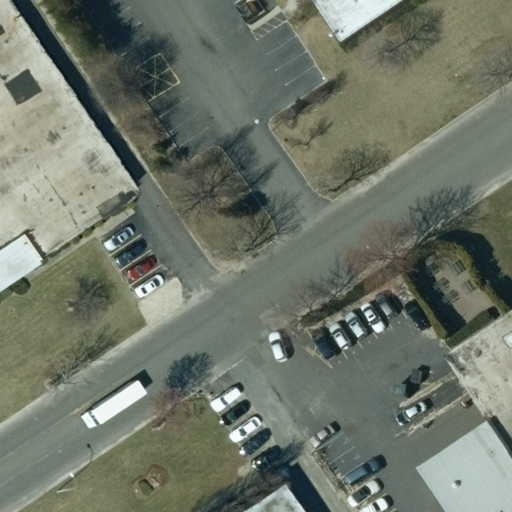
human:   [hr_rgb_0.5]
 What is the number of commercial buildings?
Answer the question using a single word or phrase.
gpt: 3

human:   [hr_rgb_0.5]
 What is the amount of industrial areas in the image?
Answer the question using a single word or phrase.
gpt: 1

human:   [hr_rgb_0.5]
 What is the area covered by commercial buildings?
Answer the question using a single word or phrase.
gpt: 9479m2

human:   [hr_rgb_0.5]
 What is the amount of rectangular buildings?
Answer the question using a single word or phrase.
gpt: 3

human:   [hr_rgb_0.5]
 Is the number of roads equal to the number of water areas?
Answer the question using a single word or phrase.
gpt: no

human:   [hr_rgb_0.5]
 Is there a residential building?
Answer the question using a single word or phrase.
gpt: no

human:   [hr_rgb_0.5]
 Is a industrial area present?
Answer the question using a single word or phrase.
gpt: yes

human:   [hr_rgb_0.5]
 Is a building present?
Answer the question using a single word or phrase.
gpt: yes

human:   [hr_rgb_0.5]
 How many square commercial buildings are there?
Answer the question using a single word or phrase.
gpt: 0

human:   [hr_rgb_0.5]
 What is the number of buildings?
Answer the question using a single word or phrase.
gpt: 4

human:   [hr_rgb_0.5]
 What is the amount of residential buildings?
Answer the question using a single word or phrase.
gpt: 0

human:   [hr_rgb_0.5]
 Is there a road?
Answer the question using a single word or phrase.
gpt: yes

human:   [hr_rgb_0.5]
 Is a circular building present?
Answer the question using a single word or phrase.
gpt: no

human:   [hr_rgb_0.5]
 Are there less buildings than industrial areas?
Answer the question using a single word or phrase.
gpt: no

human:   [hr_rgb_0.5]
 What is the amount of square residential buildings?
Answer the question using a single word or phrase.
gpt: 0

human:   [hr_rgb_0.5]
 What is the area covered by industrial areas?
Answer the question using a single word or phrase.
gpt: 10623m2

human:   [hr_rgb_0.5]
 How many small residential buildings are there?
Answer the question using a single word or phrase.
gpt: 0

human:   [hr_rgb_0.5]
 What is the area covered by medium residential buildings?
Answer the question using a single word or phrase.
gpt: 0m2

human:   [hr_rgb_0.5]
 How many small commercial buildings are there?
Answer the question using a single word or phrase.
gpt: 1

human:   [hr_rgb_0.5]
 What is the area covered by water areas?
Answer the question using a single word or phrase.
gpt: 0m2

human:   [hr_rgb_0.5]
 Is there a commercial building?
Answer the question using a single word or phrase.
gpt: yes

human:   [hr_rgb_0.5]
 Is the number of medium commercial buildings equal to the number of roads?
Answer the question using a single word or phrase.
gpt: no

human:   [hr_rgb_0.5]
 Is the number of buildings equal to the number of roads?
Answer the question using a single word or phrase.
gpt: no

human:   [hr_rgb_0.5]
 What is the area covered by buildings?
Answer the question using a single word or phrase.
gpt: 11932m2

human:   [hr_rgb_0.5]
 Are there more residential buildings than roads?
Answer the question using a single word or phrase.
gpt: no

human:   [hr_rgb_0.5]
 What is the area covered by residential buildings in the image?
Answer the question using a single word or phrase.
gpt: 0m2

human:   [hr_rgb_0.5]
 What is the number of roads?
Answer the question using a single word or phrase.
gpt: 1

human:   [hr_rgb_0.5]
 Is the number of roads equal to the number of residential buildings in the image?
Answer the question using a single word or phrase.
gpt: no

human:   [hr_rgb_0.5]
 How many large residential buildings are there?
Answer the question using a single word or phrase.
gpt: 0

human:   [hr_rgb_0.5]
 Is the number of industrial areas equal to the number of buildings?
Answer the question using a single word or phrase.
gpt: no

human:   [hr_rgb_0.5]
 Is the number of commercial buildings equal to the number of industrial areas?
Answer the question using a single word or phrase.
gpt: no

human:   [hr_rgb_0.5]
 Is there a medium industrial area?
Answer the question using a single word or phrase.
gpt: no

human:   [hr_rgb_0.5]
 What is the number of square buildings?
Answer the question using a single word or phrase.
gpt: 0

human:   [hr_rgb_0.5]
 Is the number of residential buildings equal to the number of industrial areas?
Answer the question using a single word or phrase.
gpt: no

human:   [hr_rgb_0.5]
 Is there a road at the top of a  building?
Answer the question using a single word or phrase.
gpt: yes

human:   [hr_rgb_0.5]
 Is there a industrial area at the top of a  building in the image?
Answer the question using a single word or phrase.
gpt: yes

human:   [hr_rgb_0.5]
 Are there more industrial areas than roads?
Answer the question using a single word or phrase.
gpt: no

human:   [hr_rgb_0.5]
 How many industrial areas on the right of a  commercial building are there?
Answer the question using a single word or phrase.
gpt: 1

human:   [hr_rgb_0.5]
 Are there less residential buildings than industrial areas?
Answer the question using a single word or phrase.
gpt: yes

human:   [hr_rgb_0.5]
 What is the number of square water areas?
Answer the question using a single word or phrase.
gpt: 0

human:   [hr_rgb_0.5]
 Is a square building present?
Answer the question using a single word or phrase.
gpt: no

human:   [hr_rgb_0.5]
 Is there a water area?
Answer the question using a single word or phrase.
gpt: no

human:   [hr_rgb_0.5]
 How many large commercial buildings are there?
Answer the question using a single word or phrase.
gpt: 2

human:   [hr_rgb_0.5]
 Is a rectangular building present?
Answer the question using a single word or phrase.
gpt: yes

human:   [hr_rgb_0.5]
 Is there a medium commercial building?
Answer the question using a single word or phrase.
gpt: no

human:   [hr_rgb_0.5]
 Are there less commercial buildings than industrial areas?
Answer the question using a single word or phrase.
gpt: no

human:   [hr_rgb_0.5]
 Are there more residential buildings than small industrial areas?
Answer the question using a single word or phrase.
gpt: no

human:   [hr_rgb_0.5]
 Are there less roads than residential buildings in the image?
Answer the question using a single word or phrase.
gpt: no

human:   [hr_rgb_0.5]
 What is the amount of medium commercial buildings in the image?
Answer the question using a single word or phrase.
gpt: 0

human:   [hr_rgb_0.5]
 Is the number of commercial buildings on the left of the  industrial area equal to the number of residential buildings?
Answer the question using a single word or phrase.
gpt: no

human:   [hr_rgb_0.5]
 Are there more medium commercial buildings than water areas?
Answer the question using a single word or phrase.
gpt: no

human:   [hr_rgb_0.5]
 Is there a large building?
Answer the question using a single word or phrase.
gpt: yes

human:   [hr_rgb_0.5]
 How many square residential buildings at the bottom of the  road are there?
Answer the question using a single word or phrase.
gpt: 0

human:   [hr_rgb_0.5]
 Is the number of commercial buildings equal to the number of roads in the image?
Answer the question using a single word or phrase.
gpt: no

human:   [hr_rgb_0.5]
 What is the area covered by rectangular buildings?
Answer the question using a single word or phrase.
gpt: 8523m2

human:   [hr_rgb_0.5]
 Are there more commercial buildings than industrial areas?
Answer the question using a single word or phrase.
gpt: yes

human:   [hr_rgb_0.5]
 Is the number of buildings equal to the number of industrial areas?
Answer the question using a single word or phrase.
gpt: no

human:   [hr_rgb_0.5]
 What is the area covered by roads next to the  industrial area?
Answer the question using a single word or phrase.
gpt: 0m2

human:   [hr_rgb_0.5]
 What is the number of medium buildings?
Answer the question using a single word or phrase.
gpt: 0

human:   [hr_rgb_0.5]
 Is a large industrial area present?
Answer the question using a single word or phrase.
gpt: yes

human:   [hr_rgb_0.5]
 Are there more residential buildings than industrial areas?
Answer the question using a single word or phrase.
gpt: no

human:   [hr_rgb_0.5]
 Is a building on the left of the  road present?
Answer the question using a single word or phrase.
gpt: yes

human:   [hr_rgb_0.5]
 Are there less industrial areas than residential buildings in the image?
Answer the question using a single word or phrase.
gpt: no

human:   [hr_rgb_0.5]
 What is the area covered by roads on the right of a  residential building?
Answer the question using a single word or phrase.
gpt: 0m2